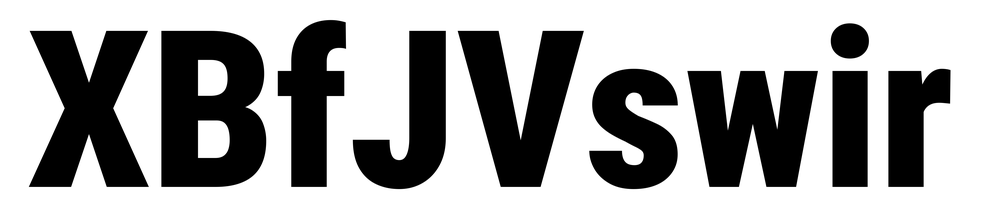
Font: Roboto_Condensed_Black